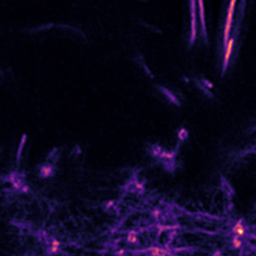
Label: Super-resolution F-actin image